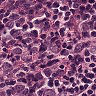
Metastatic tissue present: no